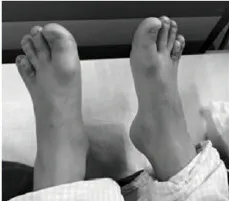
Physical examination, MRI, and CT imaging of the proband. Bilateral short fourth metatarsal.
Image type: radiology (x_ray)